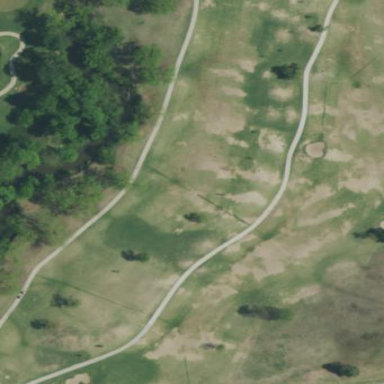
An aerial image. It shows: Golf fairway surrounded by grass.